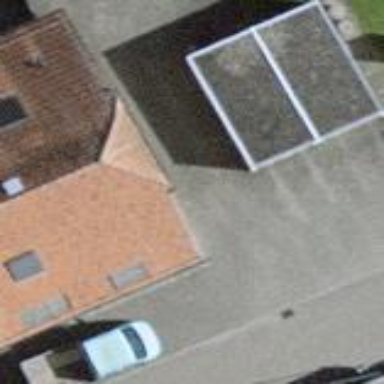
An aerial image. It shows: Garage.